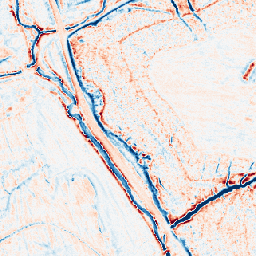
Category: edge_preserving
Decomposition family: anisotropic_diffusion
Decomposition parameters: iterations: 50
kappa: 10
gamma: 0.05
Upsampling method: area
Upsampling parameters: scale: 8
Upsampling scale: 8